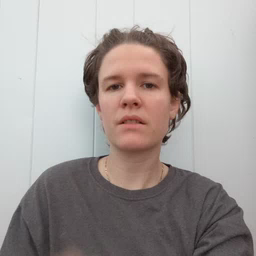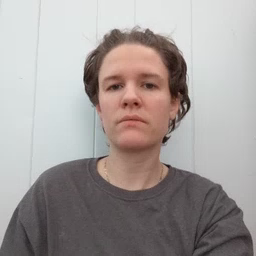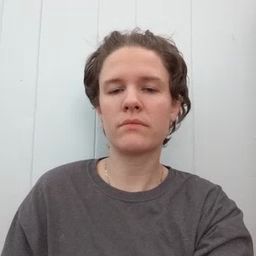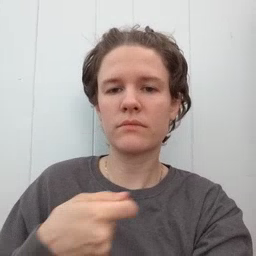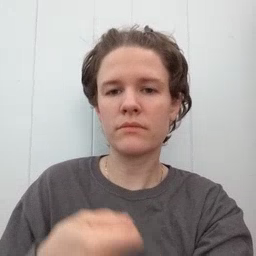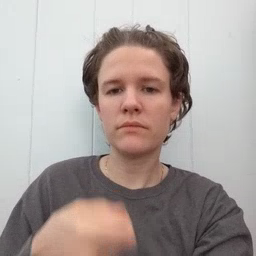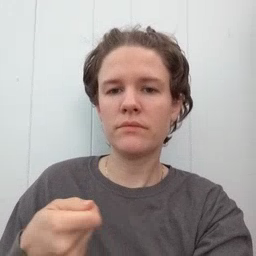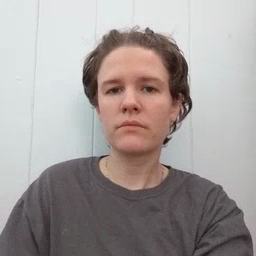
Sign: vacuum